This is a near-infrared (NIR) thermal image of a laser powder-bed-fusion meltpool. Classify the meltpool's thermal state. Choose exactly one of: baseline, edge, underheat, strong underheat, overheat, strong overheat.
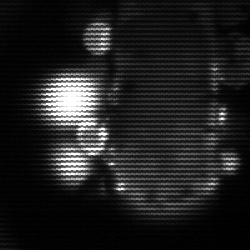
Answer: strong underheat